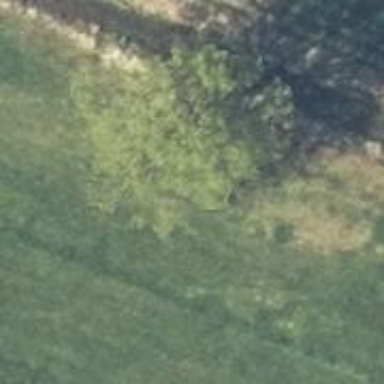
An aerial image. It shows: Deciduous broadleaved tree.